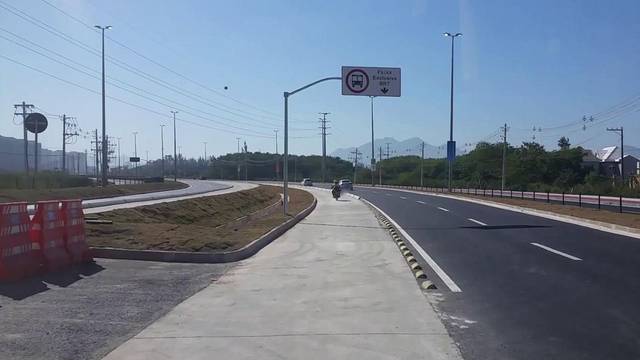
Region: Brazil
Coordinates: -22.998, -43.426